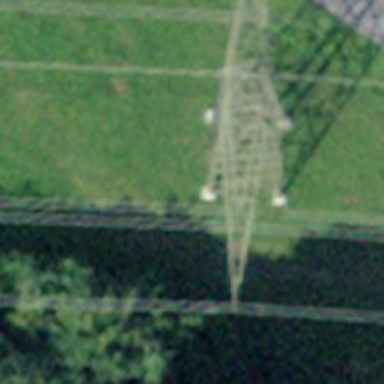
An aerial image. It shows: Towering power structure.